Question: I am trying to import my own library into one of my apps in Android Studio. I have seen instructions in several places that basically amount to :
Move the files into a library folder within your project diectory.
Add 'include 'projectName:folderName:libraryName' to your settings.gradle file
Add 'compile project('folderName:libraryName')' under dependencies to your project level build.gradle file
This works for me if I am importing a module... I think its a module. I'm still trying to figure out gradle. My library structure looks like this:
'''
ProjectName
Module1
Classes
Module2
Classes2
'''
If I import Module1 or Module2 separately in this fashion (where Module1 is my 'libraryName' in the instructions above), they will work. But if I try to import the whole project as one library I get errors.
What am I doing wrong? as I would like it to have many modules. Is there another/better way to do this? What am I misunderstanding?
As per @ScottBarta 's instructions I merged settings.gradle files. because the gradle sync completed properly but I'm not ready to run that project. and imported the library using the same steps.
'''
Gradle 'Tester' project refresh failed:
Build script error, unsupported Gradle DSL method found. 'compile()'!
'''
As near as I can tell, the files are equivalent in the two projects:
Main:
'''
include ':Eed'
include ':Eed:libraries:Overt:Visible'
include ':Eed:libraries:Overt:Control'
'''
Test:
'''
include ':app'
include ':app:libraries:Overt:Visible'
include ':app:libraries:Overt:Control'
'''
Main:
'''
dependencies {
compile 'com.android.support:appcompat-v7:+'
compile fileTree(dir: 'libs', include: ['*.jar'])
compile project('libraries:Overt:Visible')
compile project('libraries:Overt:Control')
}
'''
Test
'''
dependencies {
compile 'com.android.support:appcompat-v7:19.+'
compile fileTree(dir: 'libs', include: ['*.jar'])
complie project('libraries:Overt:Visible')
complie project('libraries:Overt:Control')
}
'''
And here's a <URL> of the file structure in the Tester project.

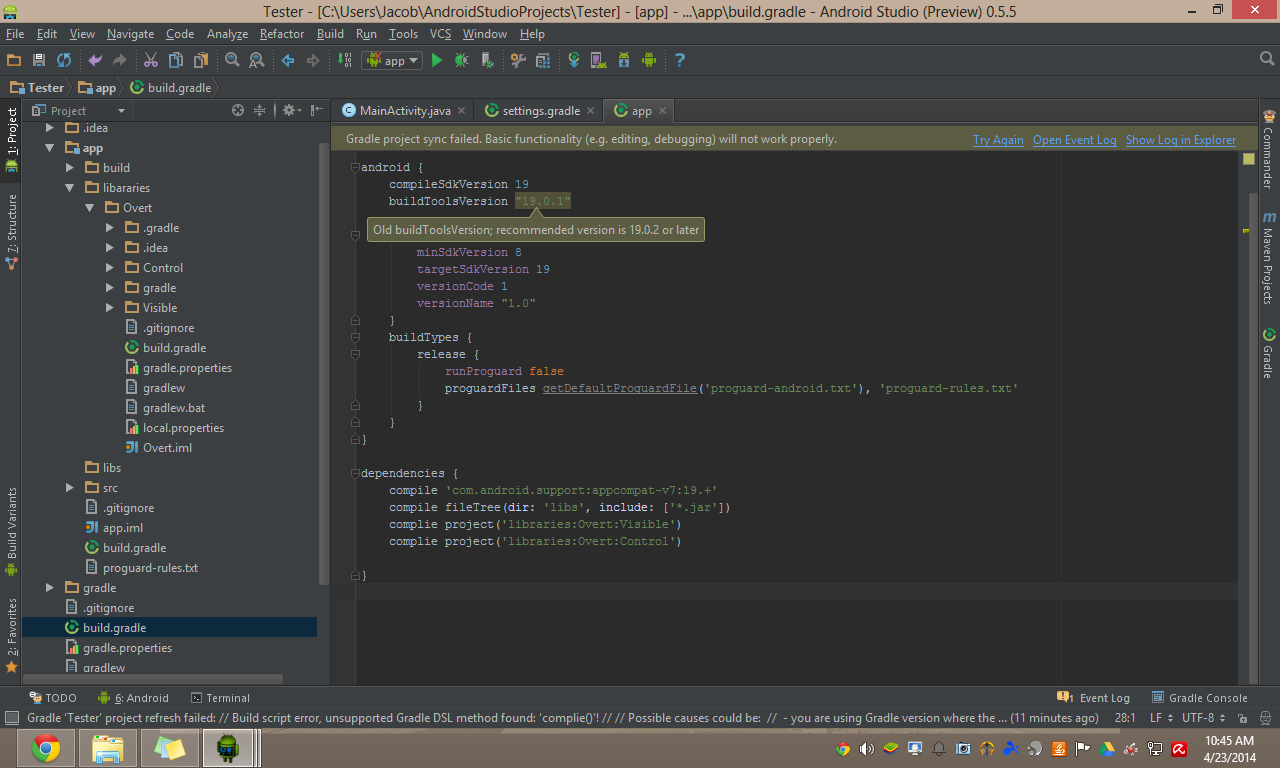
Answer: You can only have one file per project, so if you have a multi-module library with its own , you can't bring it in with a single 'include' statement. You'll need to merge the library's into that of the project you're including it in.
When you do the merge, make sure that all the 'include' statements in the merged have sensible paths that will locate their libraries relative to the project root. Also keep in mind that the paths specified in your file have to match what's in your 'dependencies' block. So if you have this:
'''
include ':app'
include ':app:libraries:Overt:Visible'
include ':app:libraries:Overt:Control'
'''
You need this:
'''
dependencies {
compile 'com.android.support:appcompat-v7:19.+'
compile fileTree(dir: 'libs', include: ['*.jar'])
compile project(':app:libraries:Overt:Visible')
compile project(':app:libraries:Overt:Control')
}
'''
In the build script you posted in your question, there's a typo: it says 'complie' instead of 'compile'. If that's a typo in your build script and not just a typo in your question here, that will be a problem.